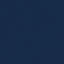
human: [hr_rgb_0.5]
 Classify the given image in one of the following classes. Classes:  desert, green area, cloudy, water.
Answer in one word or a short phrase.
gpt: water